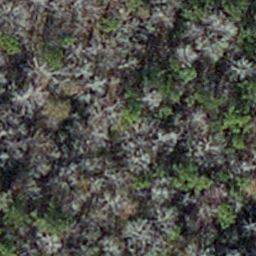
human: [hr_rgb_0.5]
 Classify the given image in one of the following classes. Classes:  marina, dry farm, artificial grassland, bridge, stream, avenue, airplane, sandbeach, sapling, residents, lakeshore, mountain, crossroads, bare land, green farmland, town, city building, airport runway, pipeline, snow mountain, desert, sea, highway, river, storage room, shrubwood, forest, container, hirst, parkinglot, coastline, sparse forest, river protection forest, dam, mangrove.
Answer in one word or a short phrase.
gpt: sapling